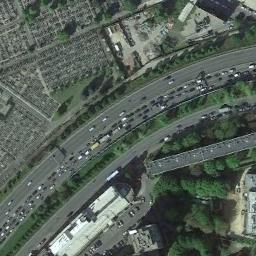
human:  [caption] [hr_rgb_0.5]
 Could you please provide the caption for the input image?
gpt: There was only one black car on the highway .

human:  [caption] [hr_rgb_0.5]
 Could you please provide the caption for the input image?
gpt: There are many buildings and roads and green plants on both sides of the freeway  There are dense cars on the freeway  Many cars are parked on the open space beside the freeway .

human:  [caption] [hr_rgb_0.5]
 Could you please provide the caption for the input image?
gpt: A freeway with a bend and a small road go through the block and some cars are driving on the freeway .

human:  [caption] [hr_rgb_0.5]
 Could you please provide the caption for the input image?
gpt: The freeway is next to the parking lot with some cars .

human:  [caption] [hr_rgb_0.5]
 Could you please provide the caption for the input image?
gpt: There are many buildings and green belts along the freeway .